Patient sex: F
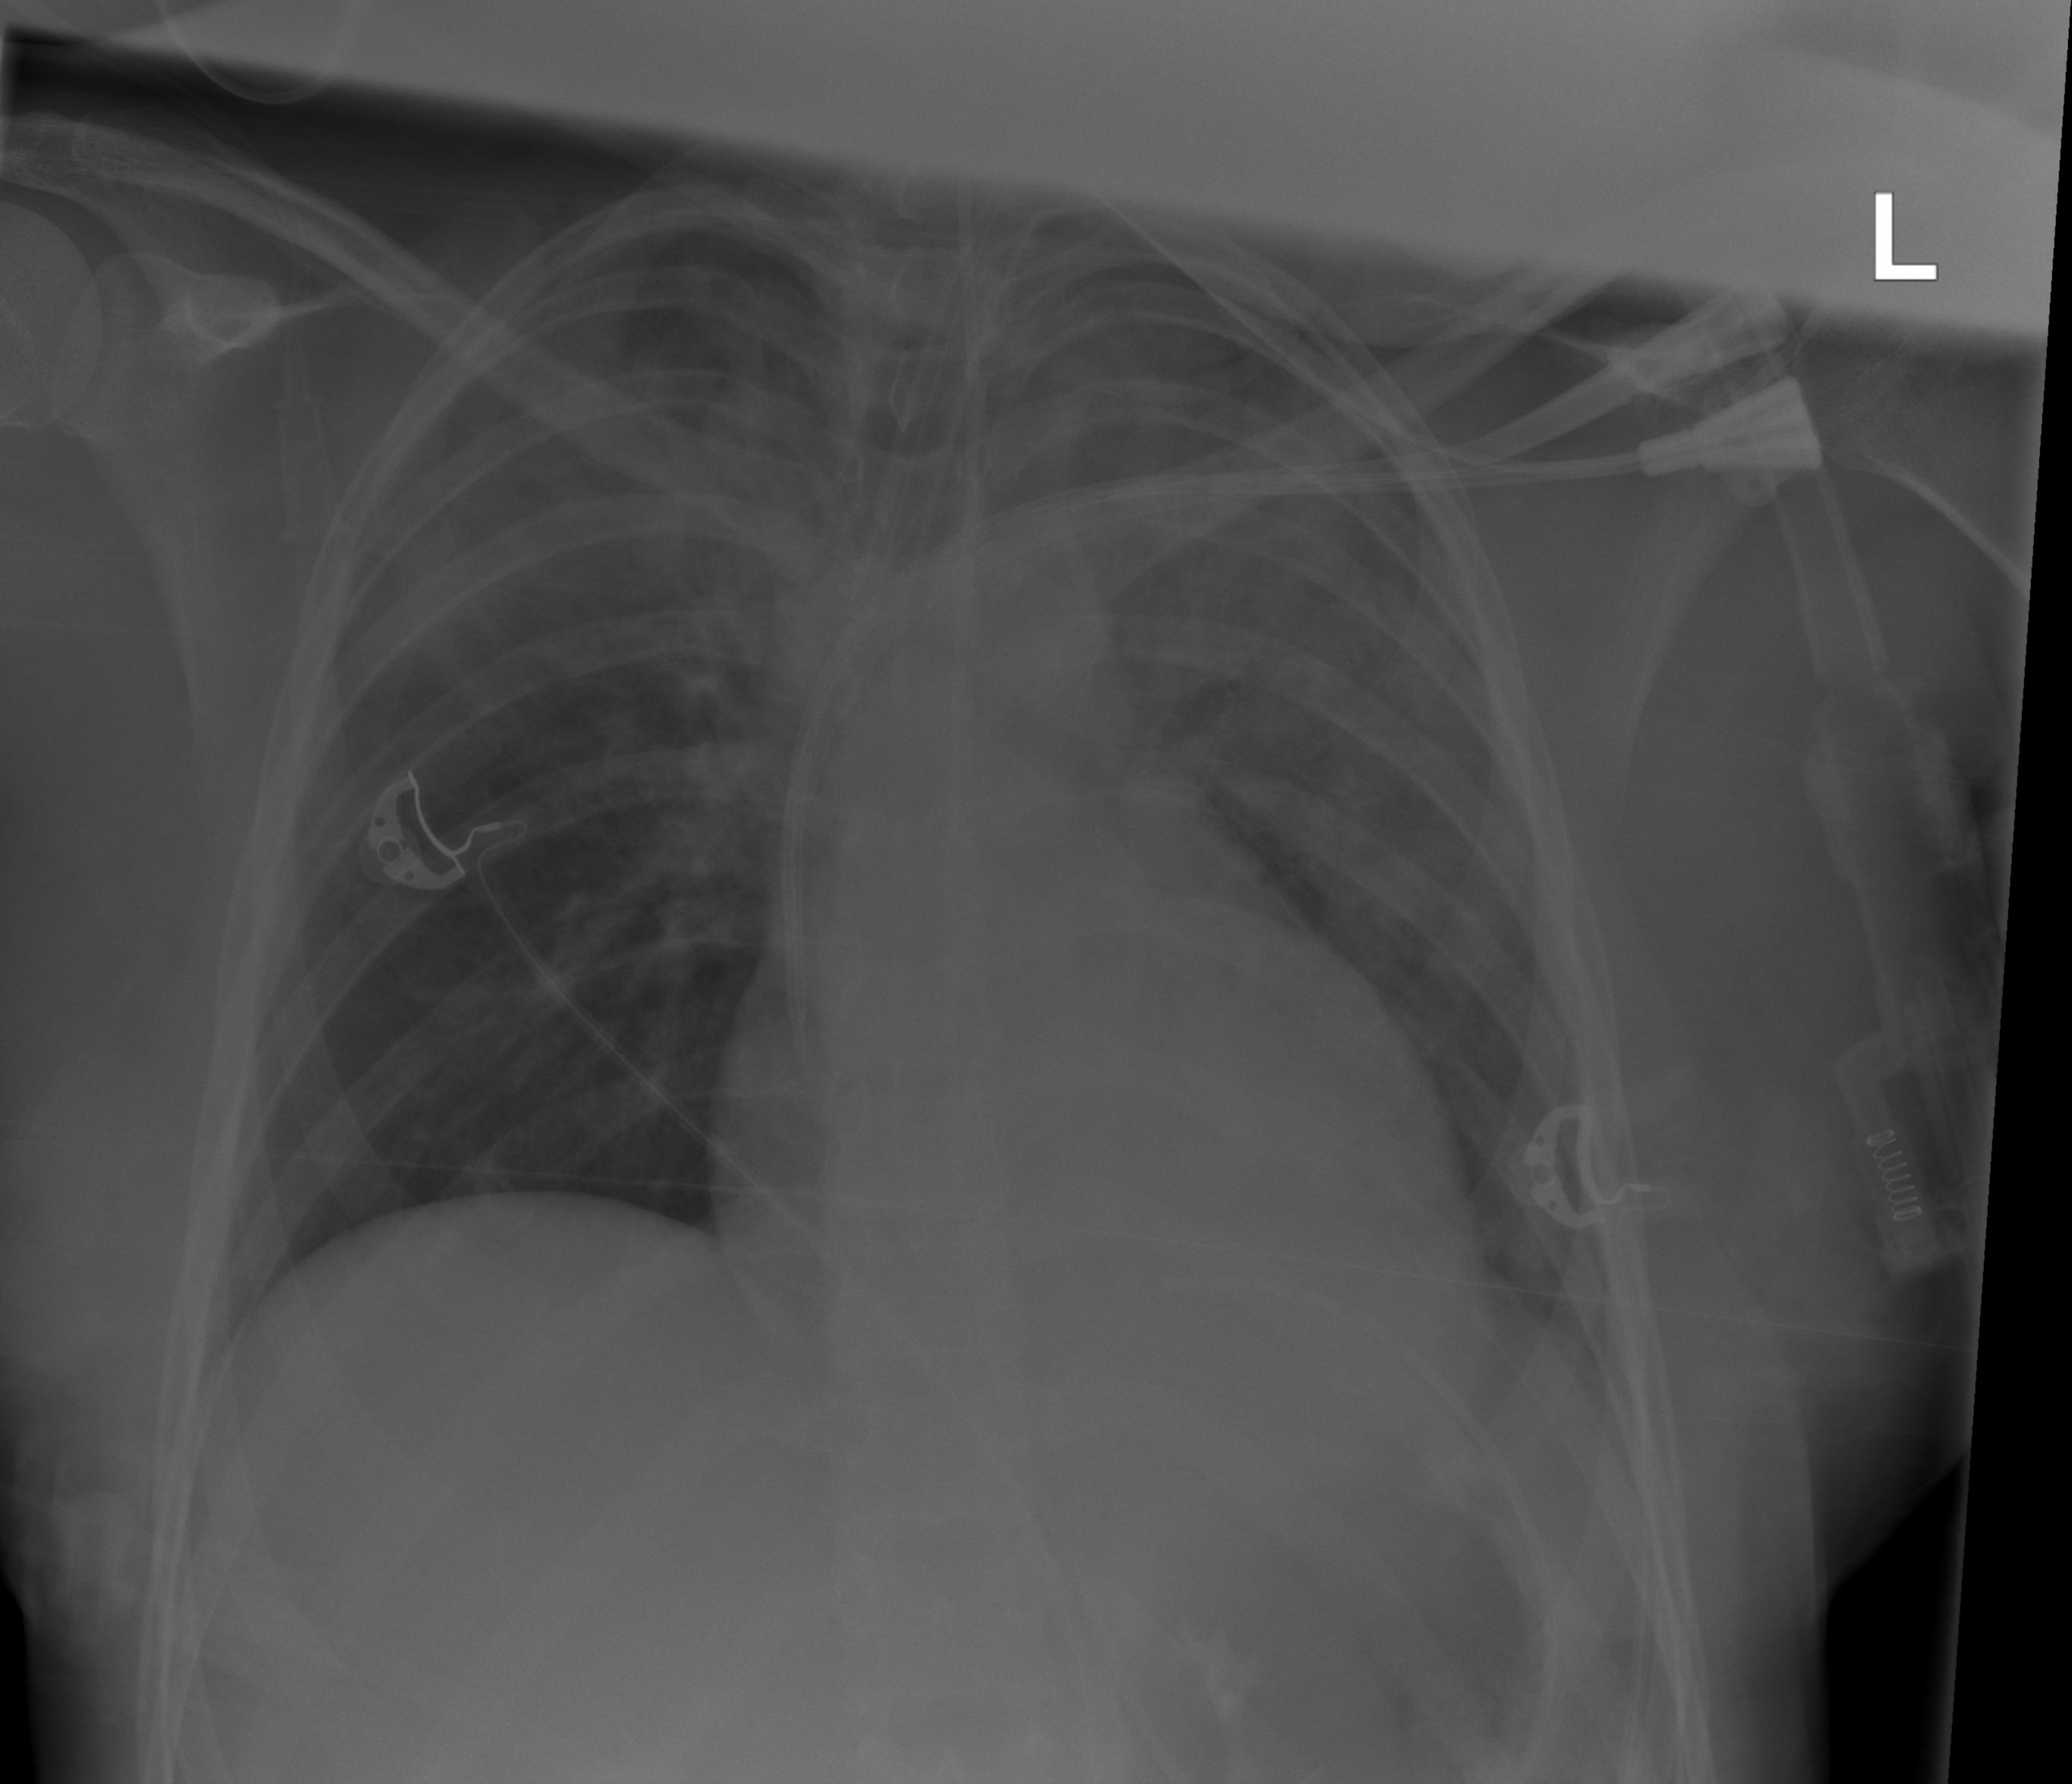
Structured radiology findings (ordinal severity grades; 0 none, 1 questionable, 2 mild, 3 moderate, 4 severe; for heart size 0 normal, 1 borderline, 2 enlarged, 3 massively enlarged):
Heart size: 1
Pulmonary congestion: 0
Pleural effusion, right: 0
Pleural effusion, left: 1
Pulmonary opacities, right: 3
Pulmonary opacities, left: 3
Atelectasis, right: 2
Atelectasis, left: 2